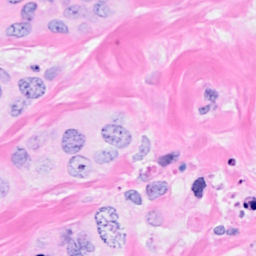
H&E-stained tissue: Breast